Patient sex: F
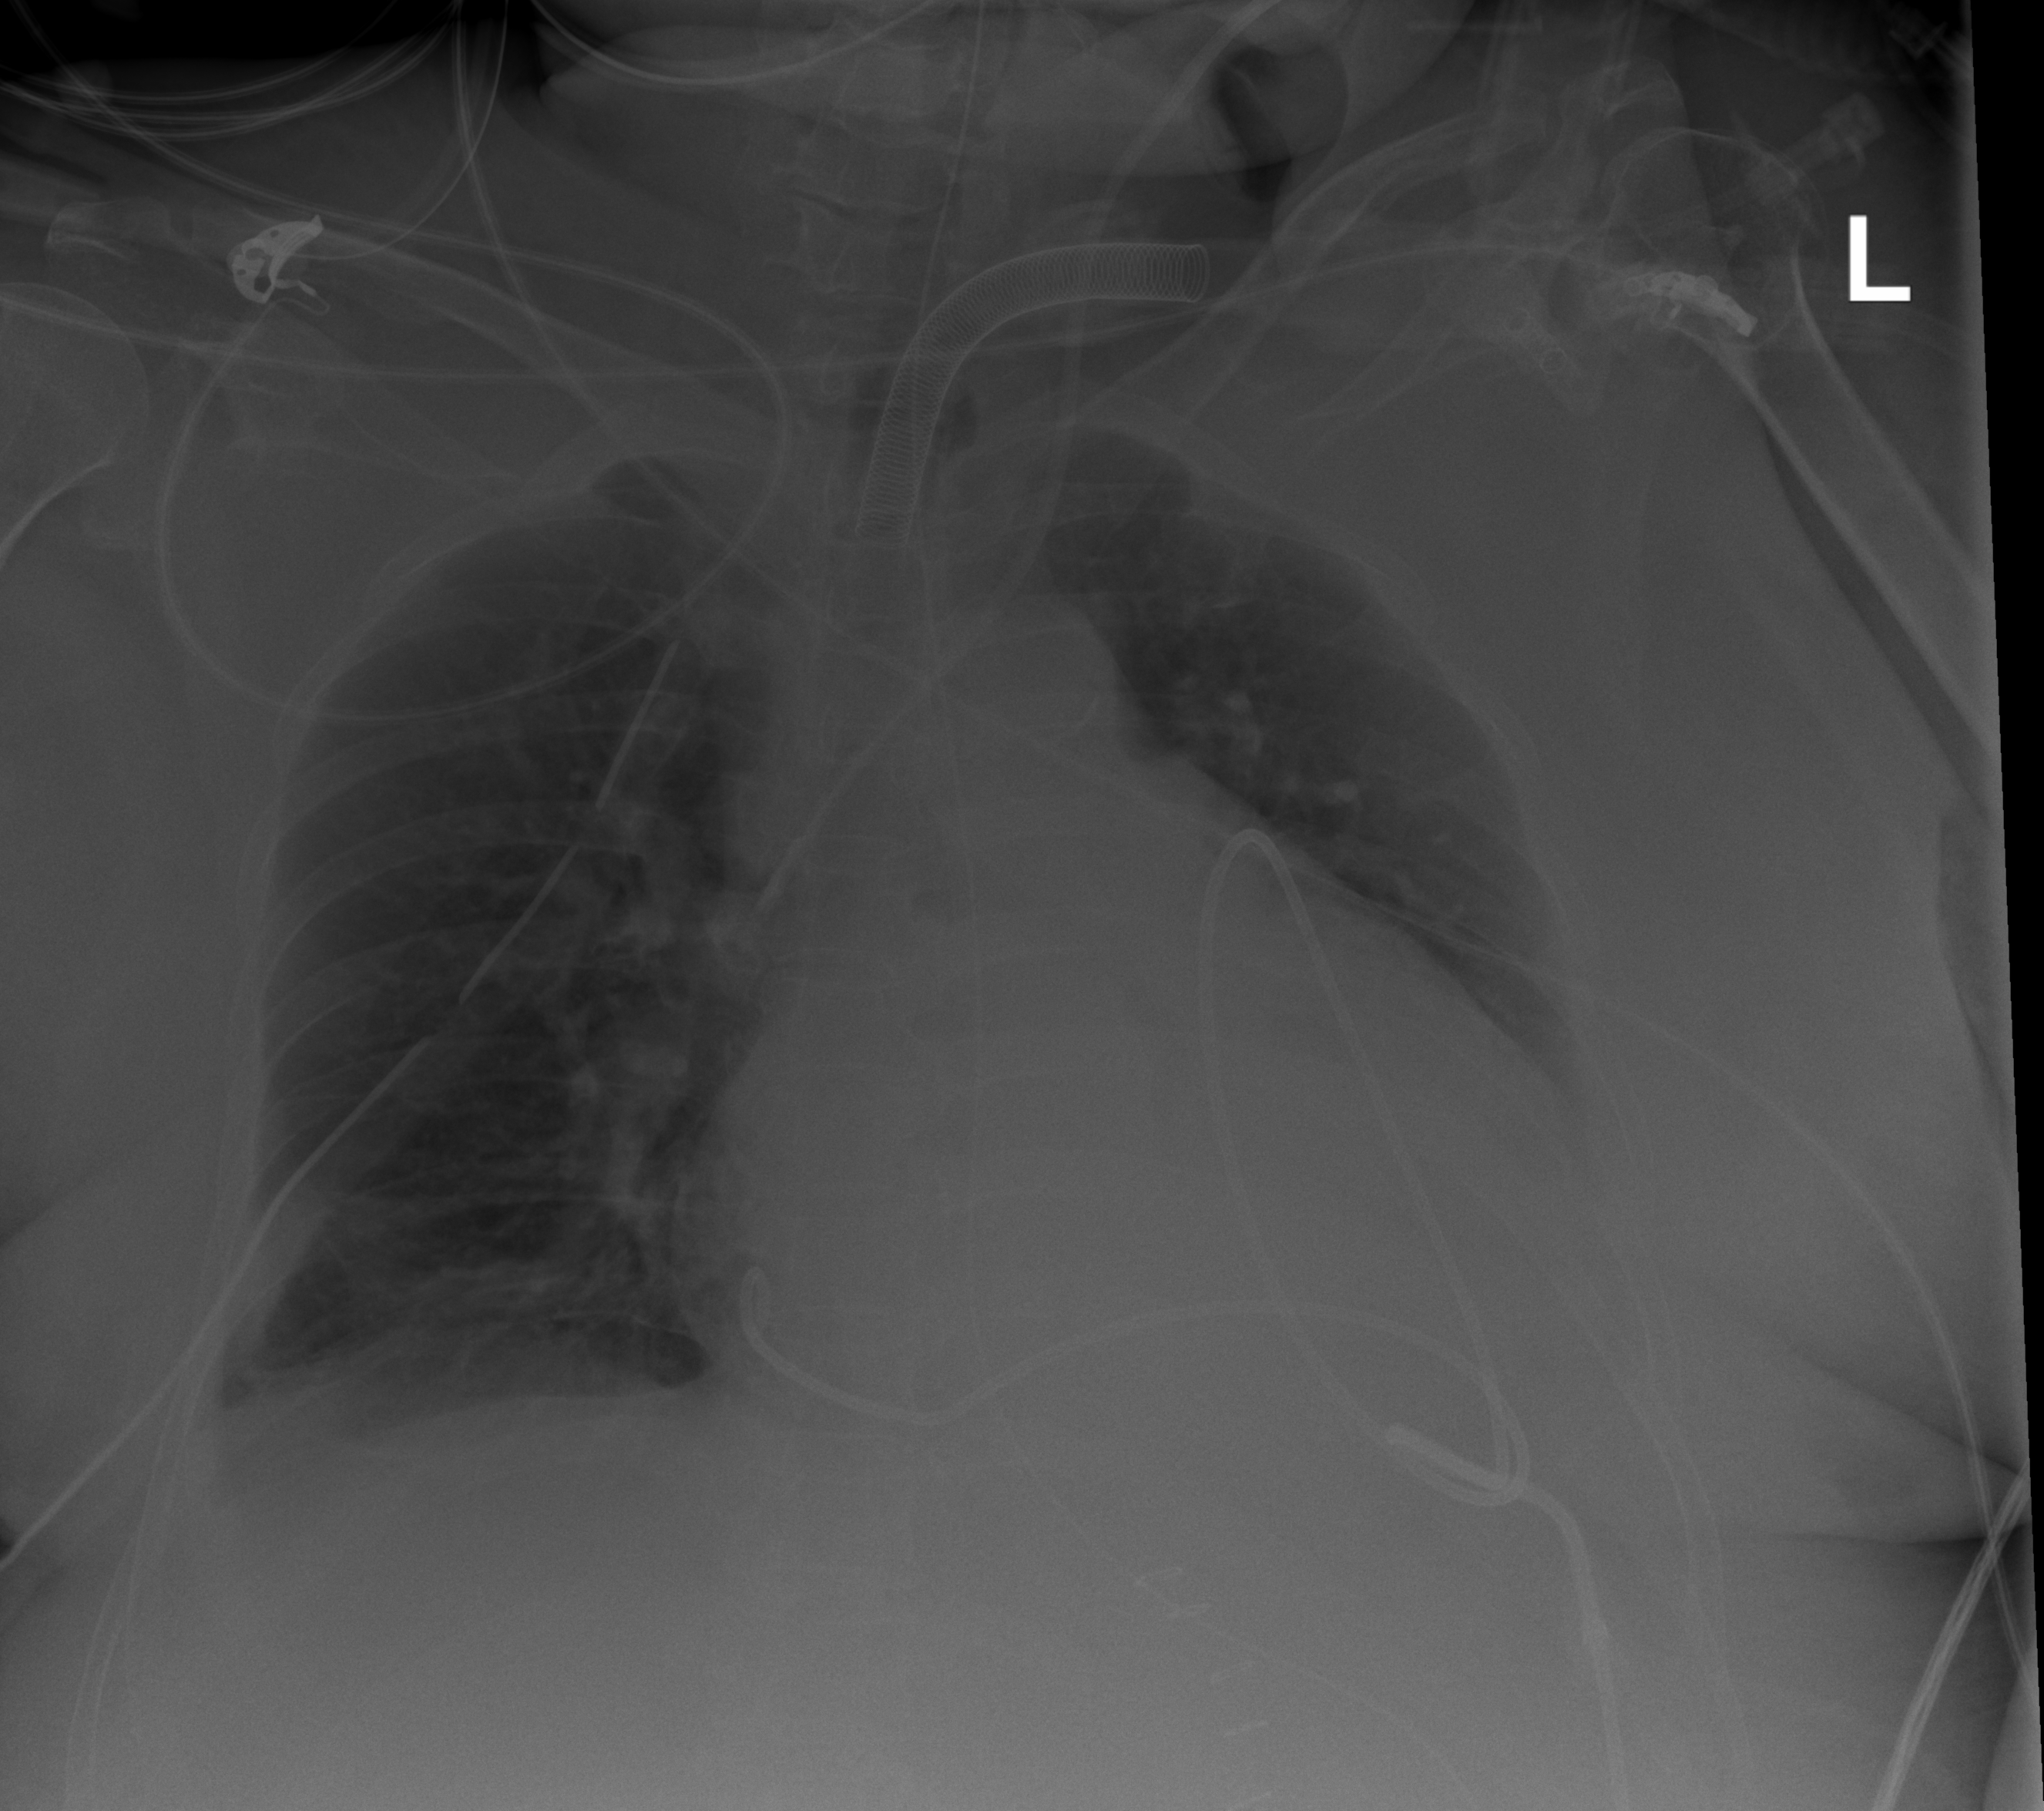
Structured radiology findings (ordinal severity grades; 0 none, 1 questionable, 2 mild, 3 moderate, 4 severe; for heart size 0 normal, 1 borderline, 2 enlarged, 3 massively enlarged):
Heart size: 2
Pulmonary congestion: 2
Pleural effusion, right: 2
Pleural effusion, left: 2
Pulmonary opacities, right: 1
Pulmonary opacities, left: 0
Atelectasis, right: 2
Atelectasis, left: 0